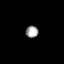
Tissue: skin
Cell type: Epithelial cells
Senescence score: 0.2621
Nuclear area (px): 145
Mean DAPI intensity: 163.11